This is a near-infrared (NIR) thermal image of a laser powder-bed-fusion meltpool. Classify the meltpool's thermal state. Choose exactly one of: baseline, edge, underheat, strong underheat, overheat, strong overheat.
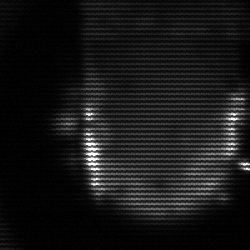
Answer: baseline